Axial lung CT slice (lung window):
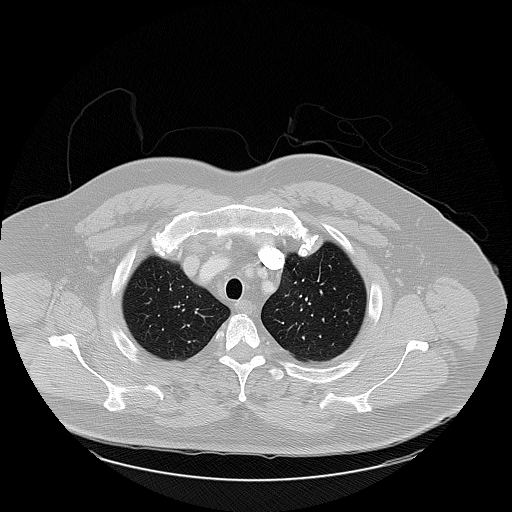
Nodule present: no